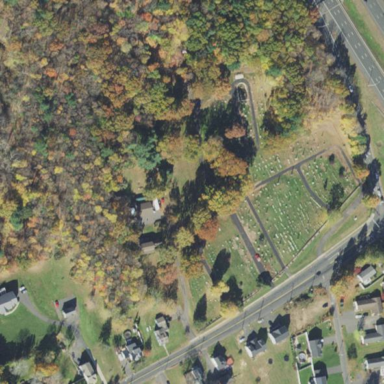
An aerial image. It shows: Cemetery.